Question: In the answer to <URL> the author mentions that:
> In a block formatting context, each box's left outer edge touches the
left edge of the containing block (for right-to-left formatting, right
edges touch)
### What the above line means:
Because a box can only be rectangular and not irregular shaped this
means a new block formatting context between two floats (or even
beside one) will not wrap around neighbouring side floats. .
I wanted to verify this, so I created <URL>:
## HTML
'''
<!DOCTYPE html>
<html>
<head>
<meta charset=utf-8 />
<title>JS Bin</title>
</head>
<body>
<div class="table-cell">
<div class="negative-margin">
</div>
</div>
</body>
</html>
'''
## CSS
'''
body {
padding: 50px;
}
.table-cell {
display: table-cell;
border: 1px solid black;
width: 200px;
height: 200px;
}
.negative-margin {
border: 1px solid blue;
width: 100px;
height: 100px;
background: #666;
margin-left: -20px;
}
'''
However as it can be seen, the contained element is crossing the left edge of its container:

Can someone please explain what am I missing here?
# Update 1
Some people have mentioned that this is happening because of the negative margin. By following the answer to the aforementioned question, I was expecting the negative-margin not to move the contained element outside its container. To reference:
> Floats, absolutely positioned elements, , and block boxes with 'overflow' other than 'visible' (except
when that value has been propagated to the viewport) establish new
block formatting contexts for their contents.
And the '.table-cell' element satisfies this definition. So why is the '.negative-margin' crossing its parent's border?
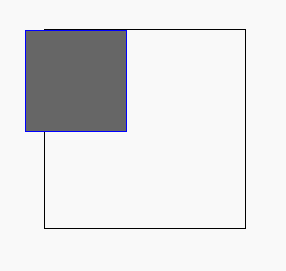
Answer: Your margin-left is causing the inner div to cross the borders...
'''
margin-left: -20px;
'''